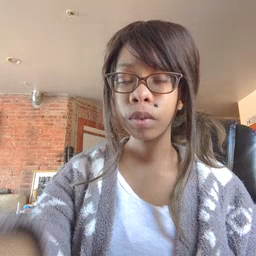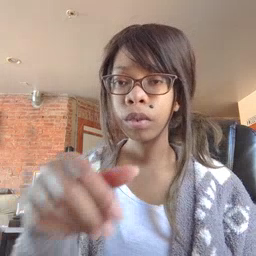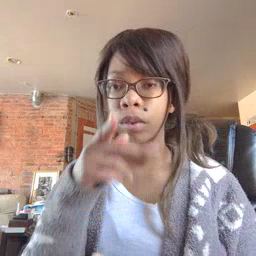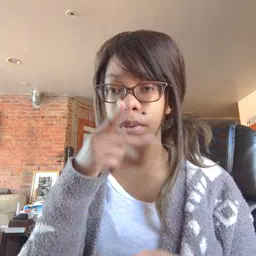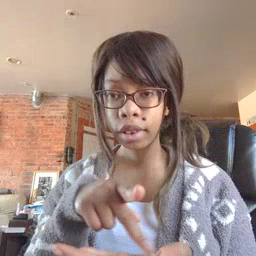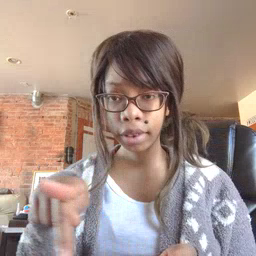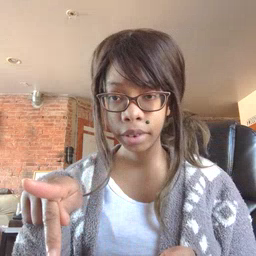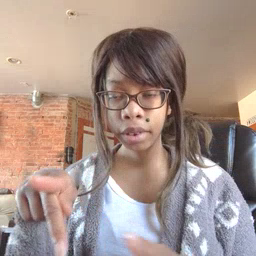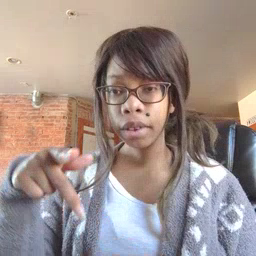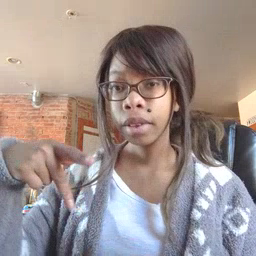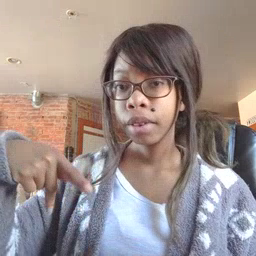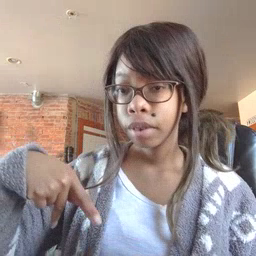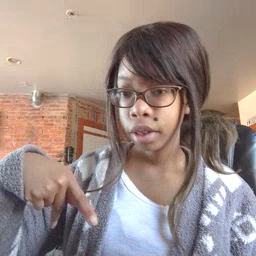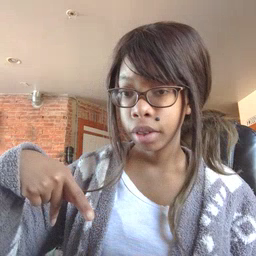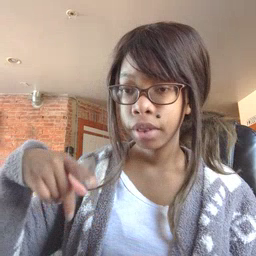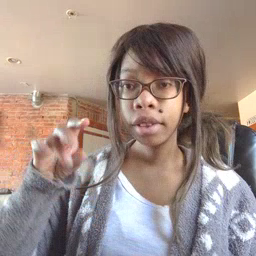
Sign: pencil